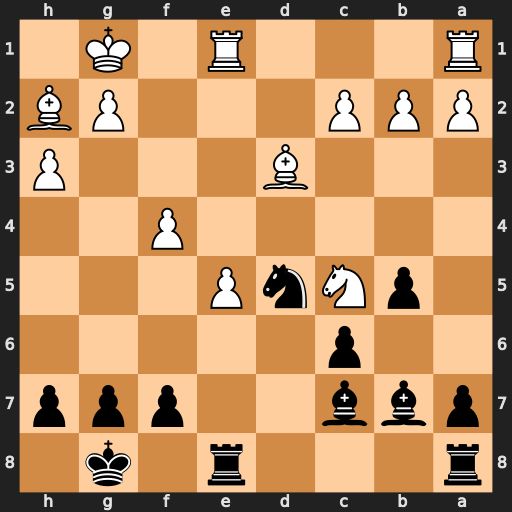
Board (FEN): r3r1k1/pbb2ppp/2p5/1pNnP3/5P2/3B3P/PPP3PB/R3R1K1
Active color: b
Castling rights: -
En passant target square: -
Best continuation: Bb6 Kh1 Bxc5